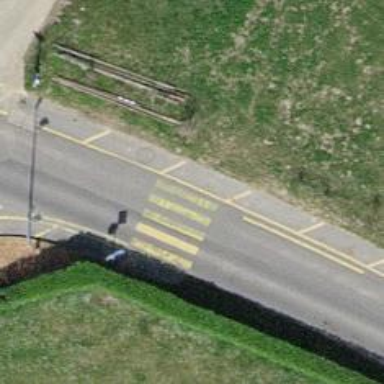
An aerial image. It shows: Uncontrolled zebra crossing with zebra markings.